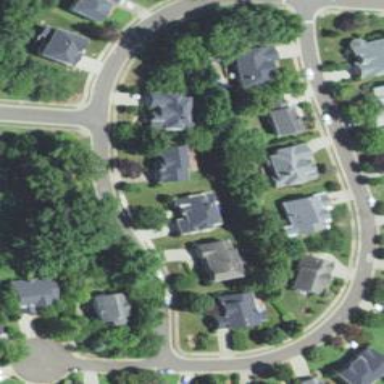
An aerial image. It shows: Residential road area.